Question: I created a command using the 'SlashCommandBuilder' class in discord.js v14 but when I try to add a Subcommand I get this error. If anyone has any information it would be nice.
My Code:
'''
.addSubcommand(subcommand => {
subcommand
.setName("channel")
.setDescription("Sets the channel to send earthquake logs.")
.addChannelOption(option => {
option
.setName("channel")
.setDescription("Channel to send earthquake logs.")
.setRequired(true)
})
})
'''
I'm trying to add subcommand but it gives me this err
'''
/Users/yscnpkr/Desktop/mira v2/node_modules/@sapphire/shapeshift/dist/index.js:41
throw this.error;
ExpectedValidationError: Expected
at InstanceValidator.handle (/Users/yscnpkr/Desktop/mira v2/node_modules/@sapphire/shapeshift/dist/index.js:714:75)
at InstanceValidator.parse (/Users/yscnpkr/Desktop/mira v2/node_modules/@sapphire/shapeshift/dist/index.js:201:88)
at assertReturnOfBuilder (/Users/yscnpkr/Desktop/mira v2/node_modules/@discordjs/builders/dist/index.js:942:53)
at MixedClass._sharedAddOptionMethod (/Users/yscnpkr/Desktop/mira v2/node_modules/@discordjs/builders/dist/index.js:1347:51
at MixedClass.addChannelOption (/Users/yscnpkr/Desktop/mira v2/node_modules/@discordjs/builders/dist/index.js:1323:171
at /Users/yscnpkr/Desktop/mira v2/src/commands/deprem.js:20:26
at MixedClass.addSubcommand (/Users/yscnpkr/Desktop/mira v2/node_modules/@discordjs/builders/dist/index.js:1362:501
at /Users/yscnpkr/Desktop/mira v2/src/commands/deprem.js:14:18
at MixedClass.addSubcommandGroup (/Users/yscnpkr/Desktop/mira v2/node_modules/@discordjs/builders/dist/index.js:1441:501
at Object.<anonymous> (/Users/yscnpkr/Desktop/mira v2/src/commands/deprem.js:8:101 {
validator: 's.instance(V)',
given: undefined,
expected: [Function: SlashCommandChannelOption]
'''
Error:

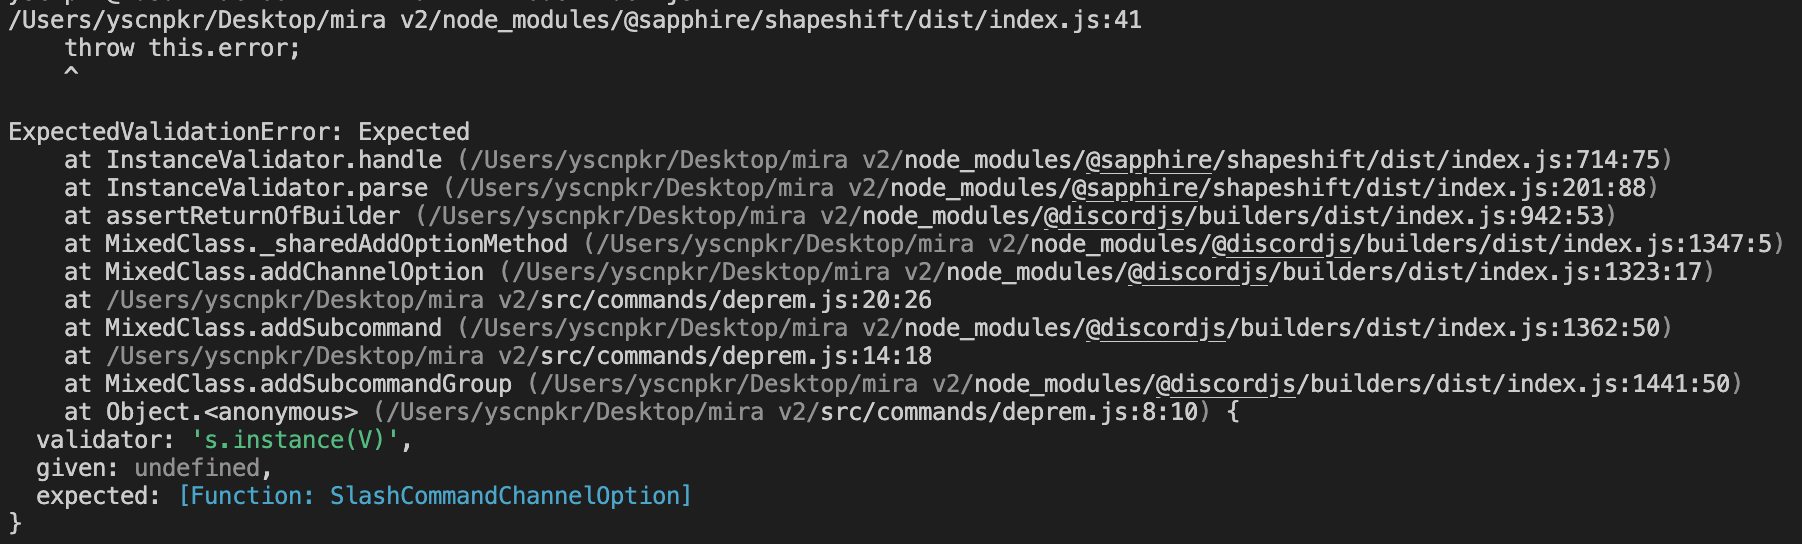
Answer: If you check the error it says 'expected: [Function: SlashCommandChannelOption]' but 'given: undefined'. It means it expected an instance of 'SlashCommandChannelOption' but received 'undefined'.
If you check your callback functions, you can see that you don't return anything. If there is no explicit 'return' statement, the function automatically returns 'undefined'.
So, all you need to do is to return options:
'''
.addSubcommand((subcommand) => {
return subcommand
.setName('channel')
.setDescription('Sets the channel to send earthquake logs.')
.addChannelOption((option) => {
return option
.setName('channel')
.setDescription('Channel to send earthquake logs.')
.setRequired(true);
});
});
'''
As you're using arrow functions, you could also just get rid of the curly brackets and the 'return' keyword:
'''
.addSubcommand((subcommand) =>
subcommand
.setName('channel')
.setDescription('Sets the channel to send earthquake logs.')
.addChannelOption((option) =>
option
.setName('channel')
.setDescription('Channel to send earthquake logs.')
.setRequired(true),
),
);
'''